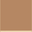
Piece: xx